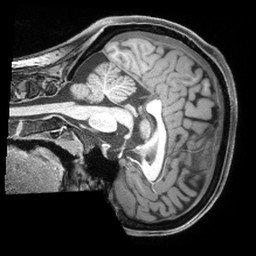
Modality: T1w
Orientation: sagittal
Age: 27
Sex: female
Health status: healthy
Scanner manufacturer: siemens
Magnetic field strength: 3 T
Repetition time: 2.4 s
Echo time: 0.00194 s